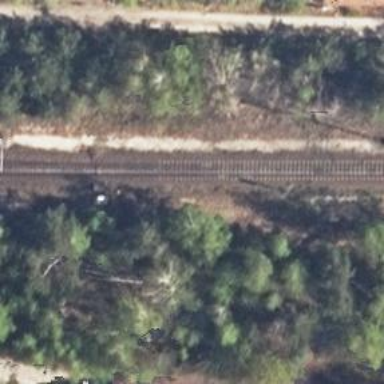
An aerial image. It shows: Railway switch.